Field crop: maize
Growth stage: 2
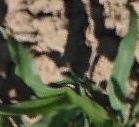
Species: maize